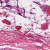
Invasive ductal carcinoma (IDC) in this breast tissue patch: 0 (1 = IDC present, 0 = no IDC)